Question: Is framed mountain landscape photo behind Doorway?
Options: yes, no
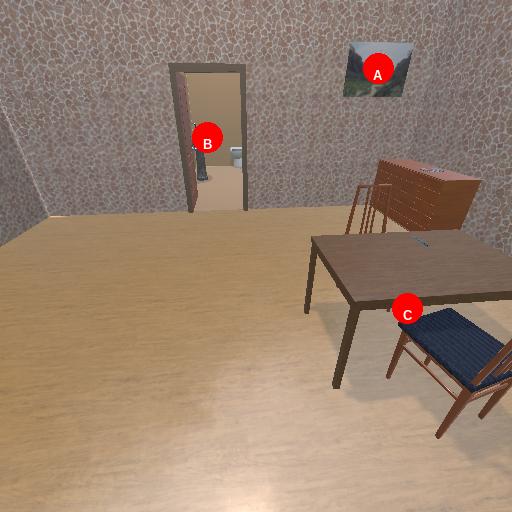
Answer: yes